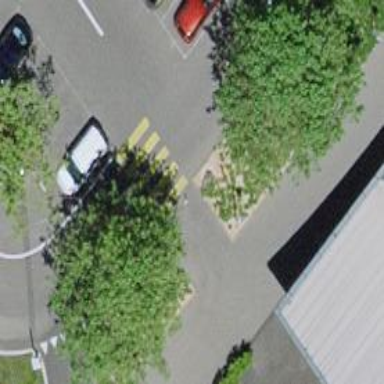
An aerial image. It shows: Bollard barrier.